Interaction volume radius: 10 \u00c5
Interaction volume height: 15 \u00c5
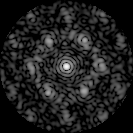
Disorder parameter: 0.6576